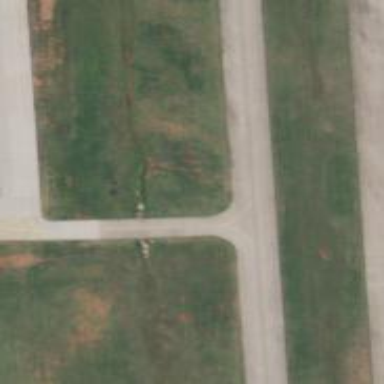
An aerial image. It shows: View of taxiway at the airport.